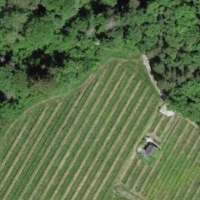
EUNIS habitat code: 40
Species observed at this site:
Parus major